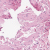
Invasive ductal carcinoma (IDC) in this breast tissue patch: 0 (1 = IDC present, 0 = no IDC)